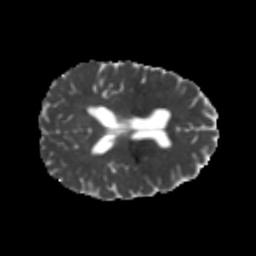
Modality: MD
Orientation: axial
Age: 26
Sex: female
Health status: healthy
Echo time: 0.074 s